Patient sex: M
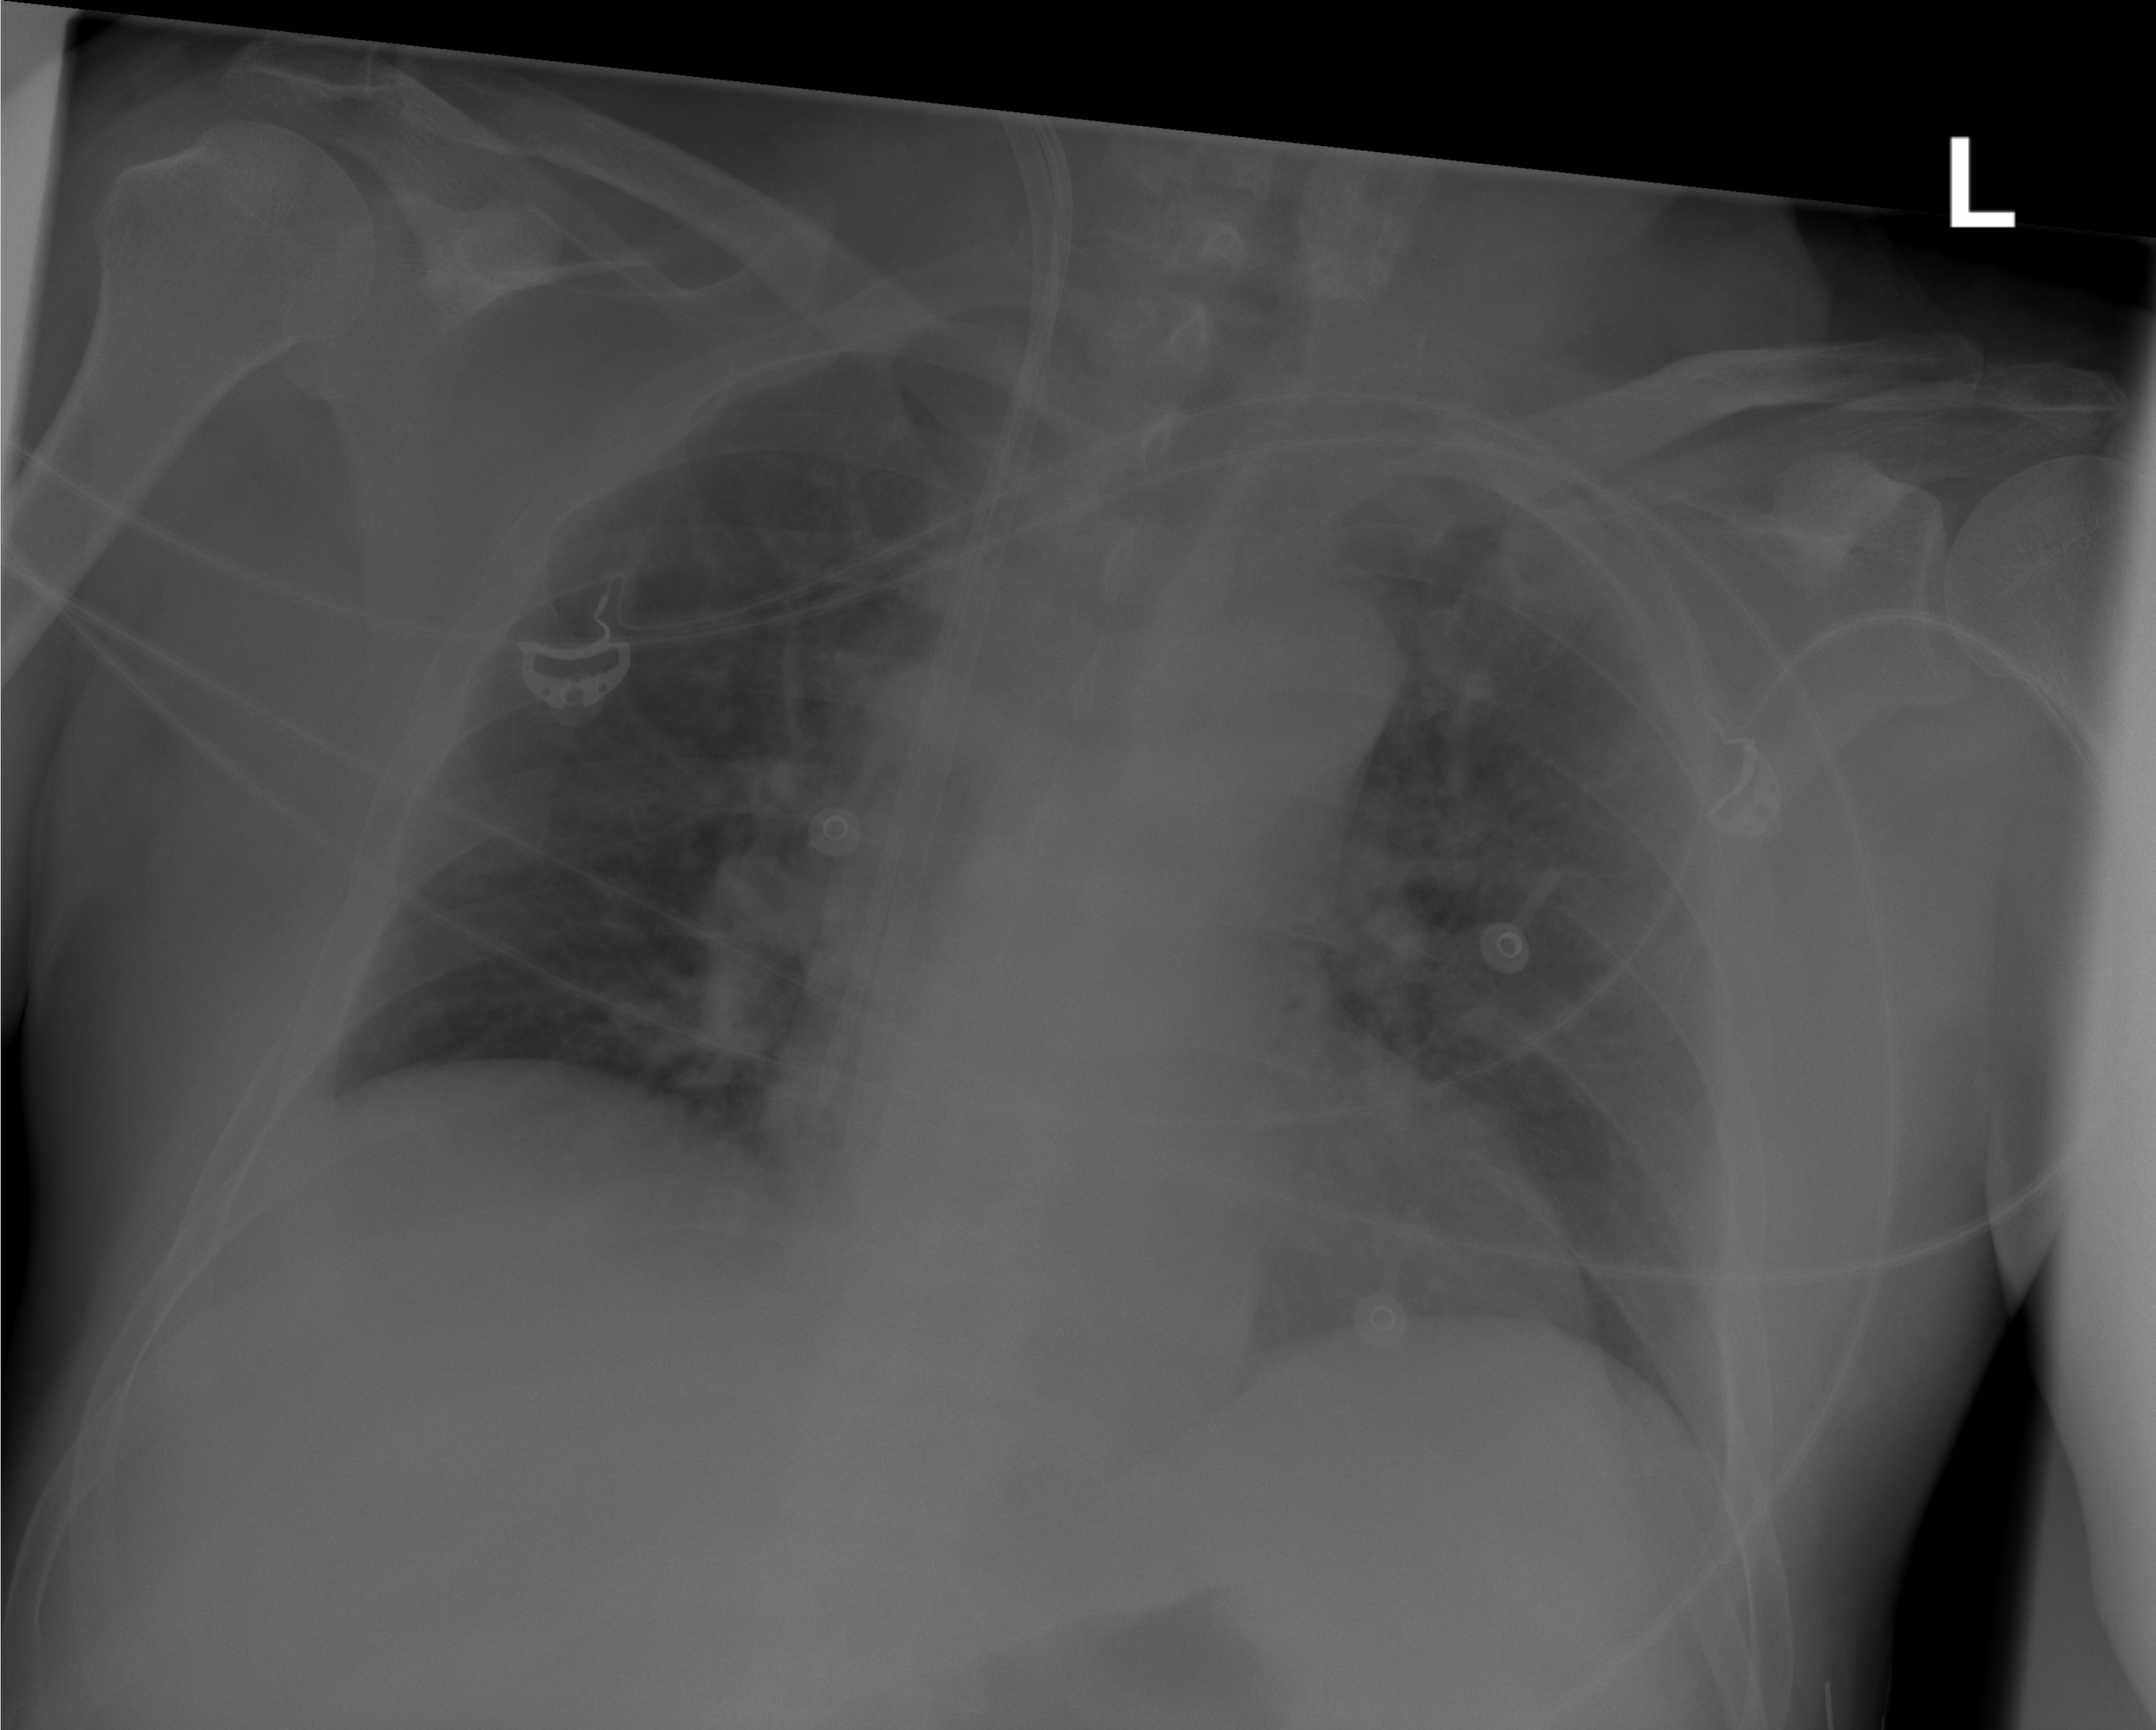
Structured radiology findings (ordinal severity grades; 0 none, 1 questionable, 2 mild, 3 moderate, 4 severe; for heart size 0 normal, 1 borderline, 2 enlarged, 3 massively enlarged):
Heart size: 1
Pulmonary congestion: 2
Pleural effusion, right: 0
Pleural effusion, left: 0
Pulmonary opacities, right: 0
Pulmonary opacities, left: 0
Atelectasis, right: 0
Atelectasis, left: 0